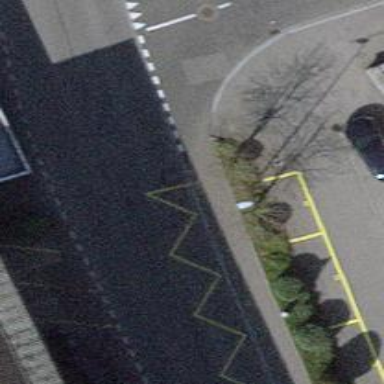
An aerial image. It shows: Bus stop with stop position for public transport.